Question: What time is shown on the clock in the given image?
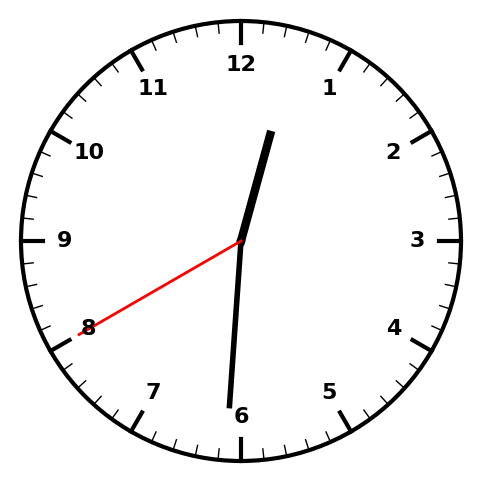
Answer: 12:30:40